Interaction volume radius: 5 \u00c5
Interaction volume height: 30 \u00c5
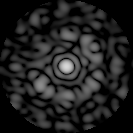
Disorder parameter: 0.715